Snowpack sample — Loveland Pass, Silver Plume, Colorado, USA (1/12/25, 11:40 AM MST)
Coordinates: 39.66, -105.88
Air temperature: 7 °F
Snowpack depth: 140 cm
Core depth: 10 cm
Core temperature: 41 °F
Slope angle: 11°, slope face: 30°
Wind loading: high
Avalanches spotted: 2
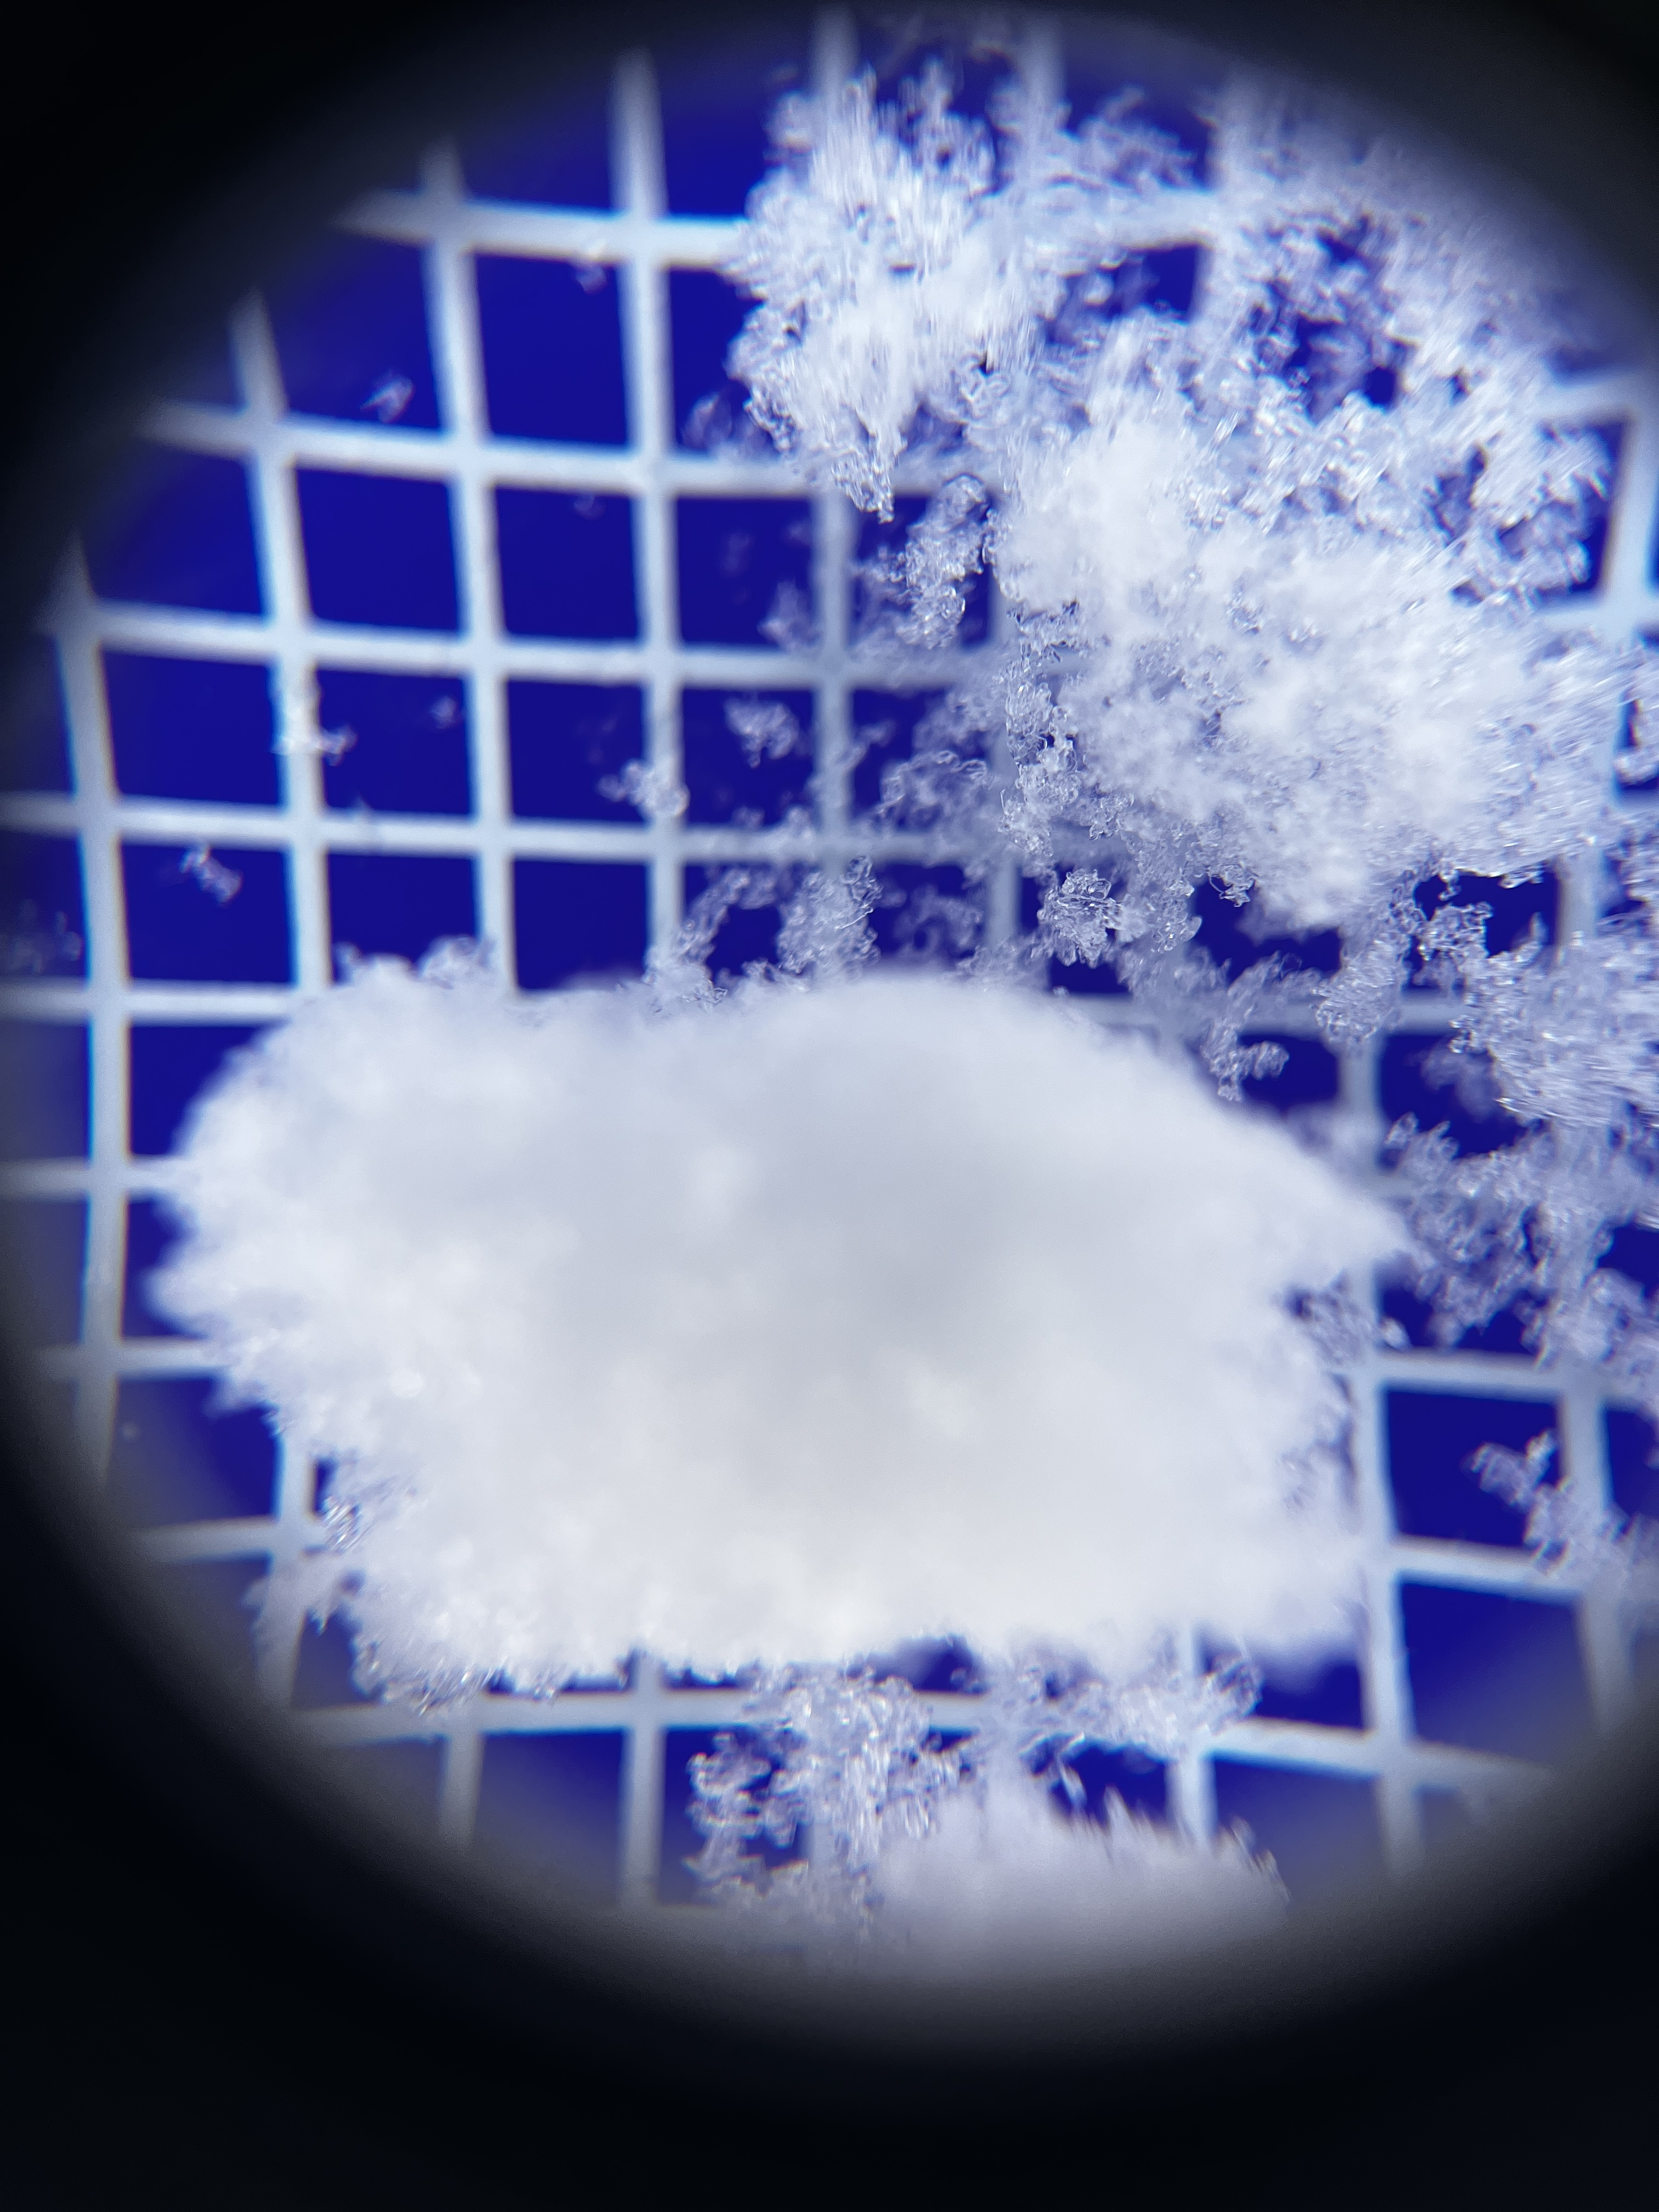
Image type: magnified_profile
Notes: Pilot using slightly modified coring method that took too large segment for snow profile picturing, advised not to use in higher level models. Two avalanche on south face nearby, partially cloudy with light snow in the last 24 hours. Lots of wind loading on eastern features.